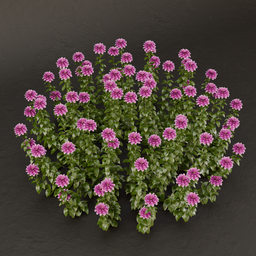
Label: nature